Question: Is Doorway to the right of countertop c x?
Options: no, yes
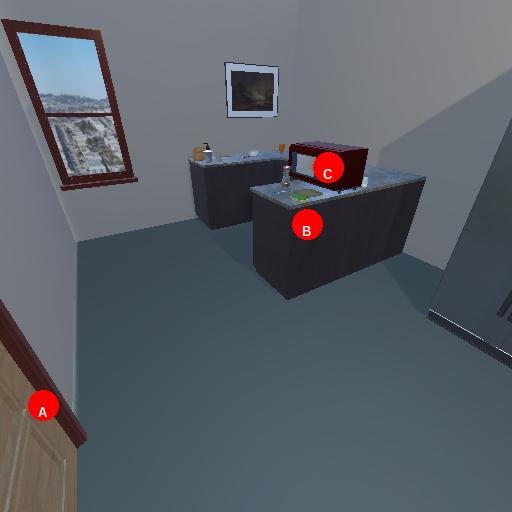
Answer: no